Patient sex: M
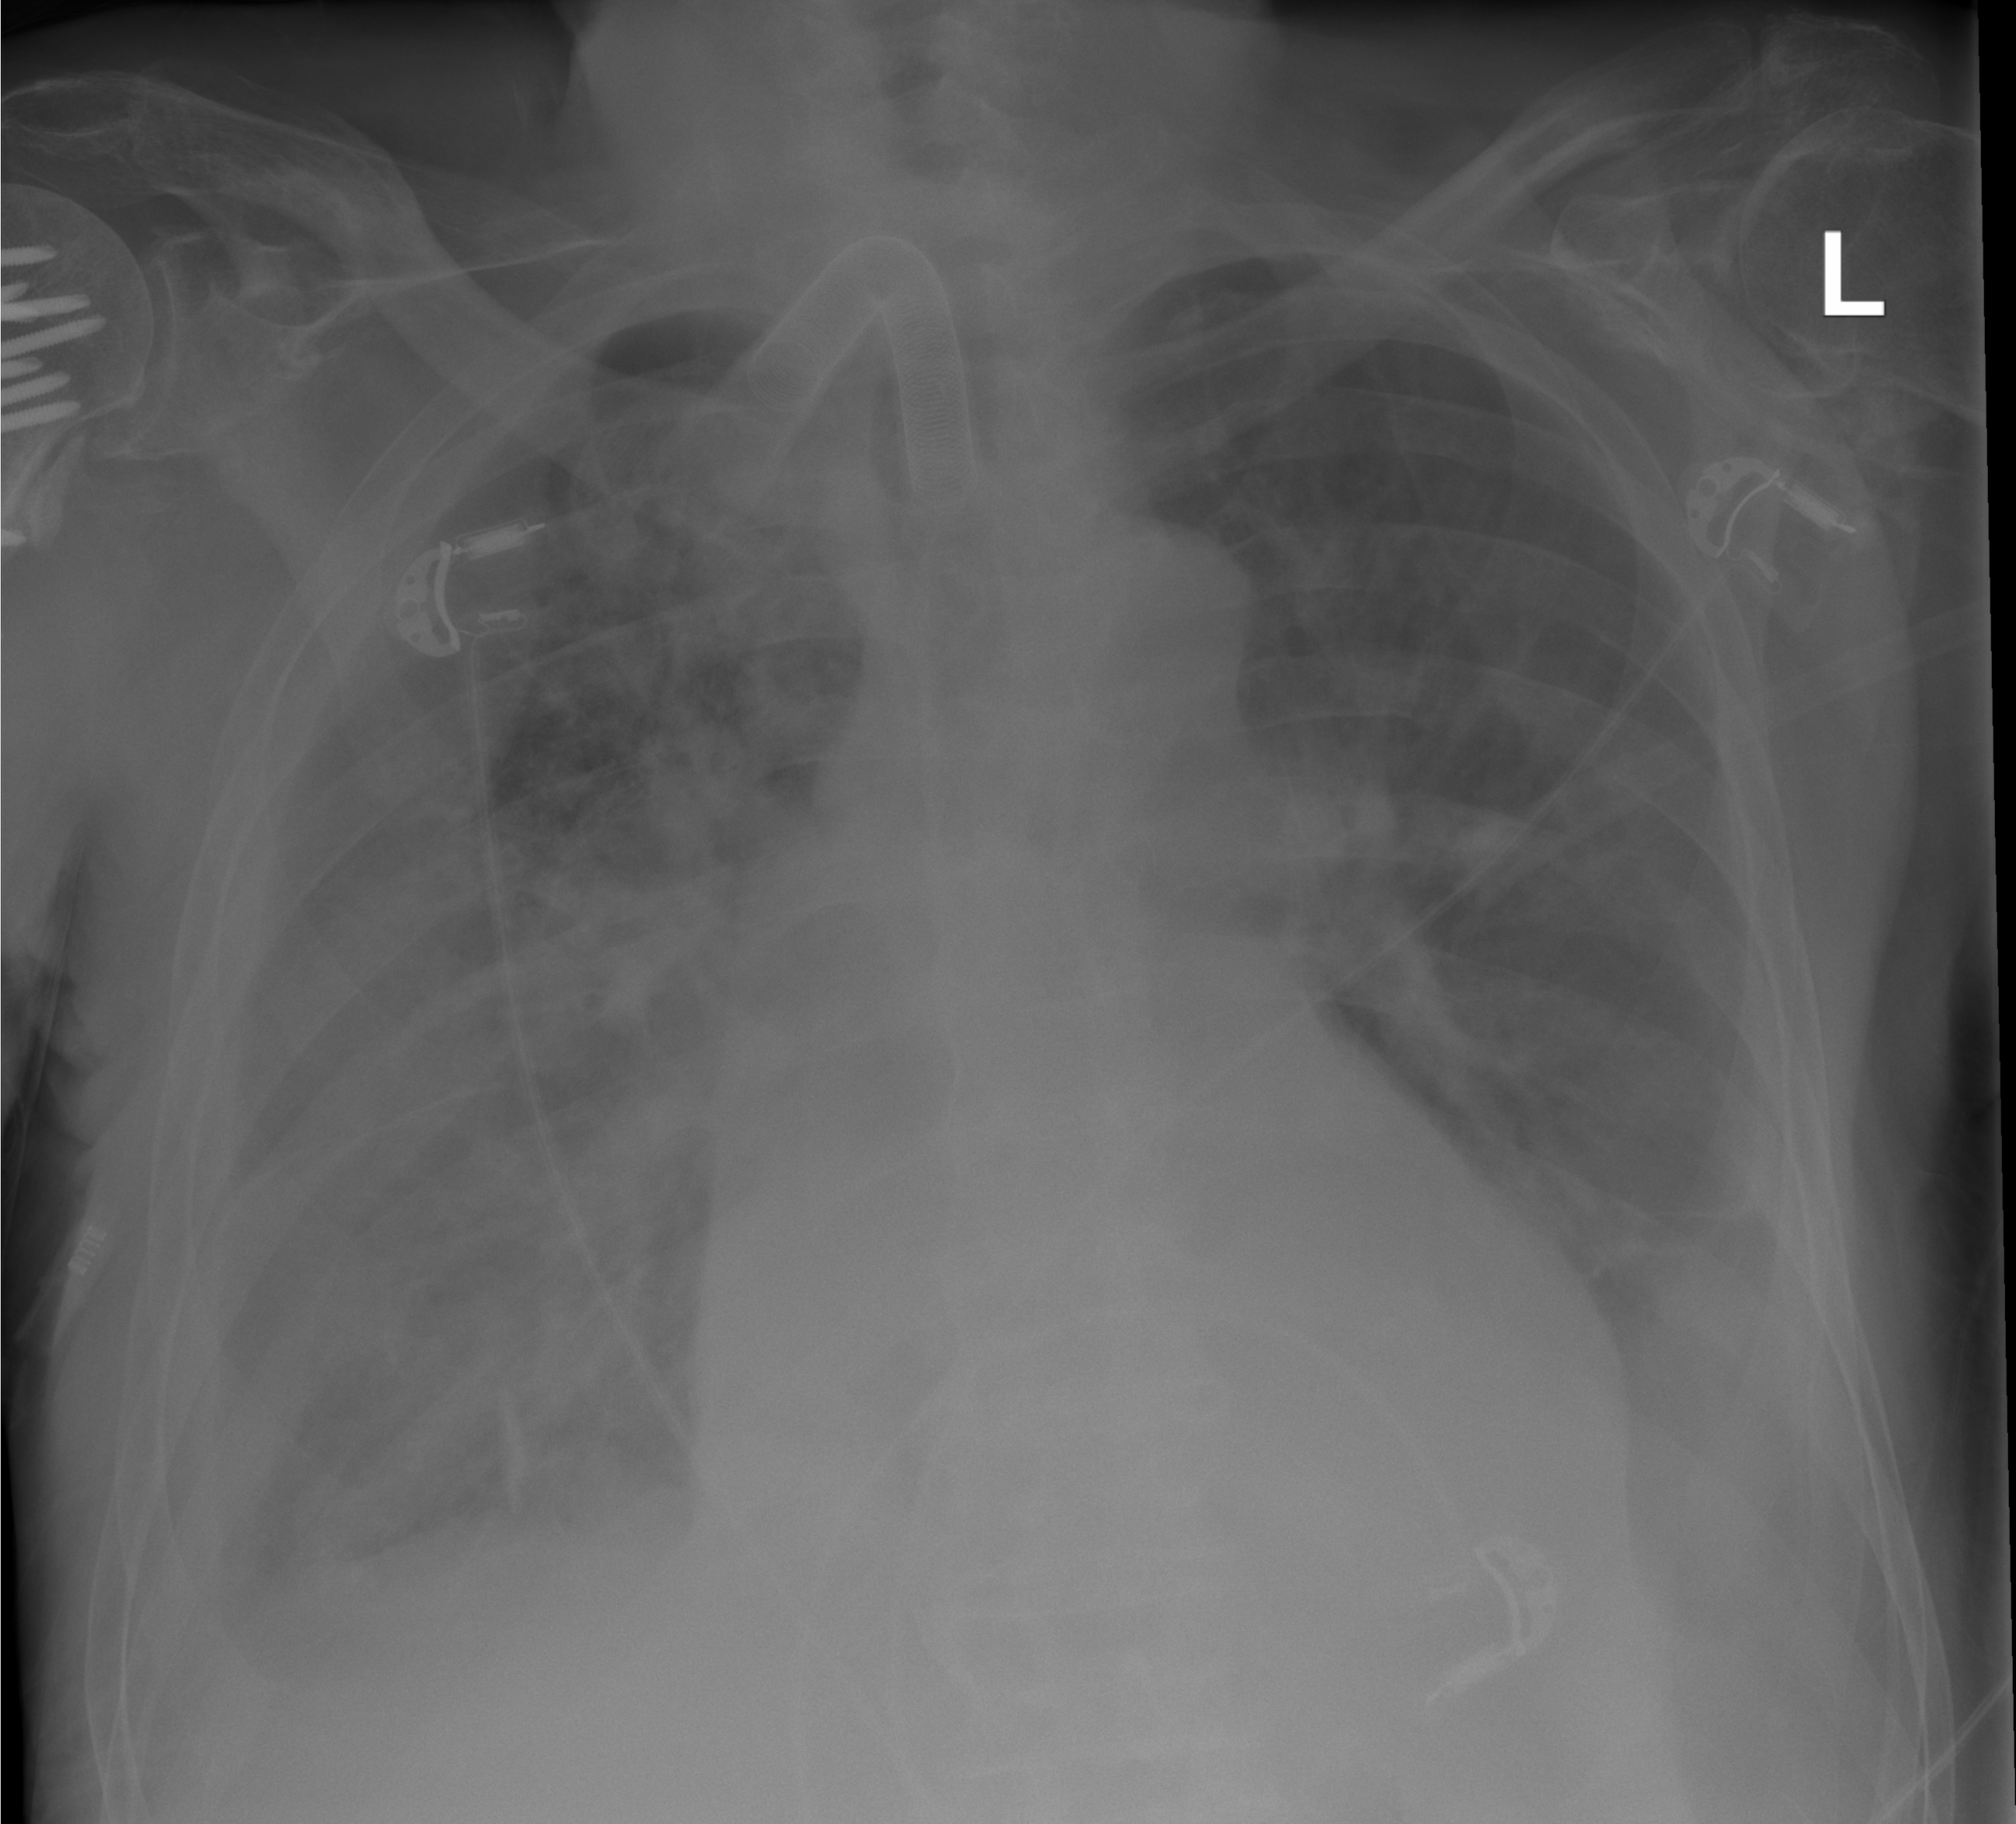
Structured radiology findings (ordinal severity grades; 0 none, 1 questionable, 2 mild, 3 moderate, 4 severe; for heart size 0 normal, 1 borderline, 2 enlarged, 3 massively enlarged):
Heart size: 0
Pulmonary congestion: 3
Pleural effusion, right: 3
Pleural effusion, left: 2
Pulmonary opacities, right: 2
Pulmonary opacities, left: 0
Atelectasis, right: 2
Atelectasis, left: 2